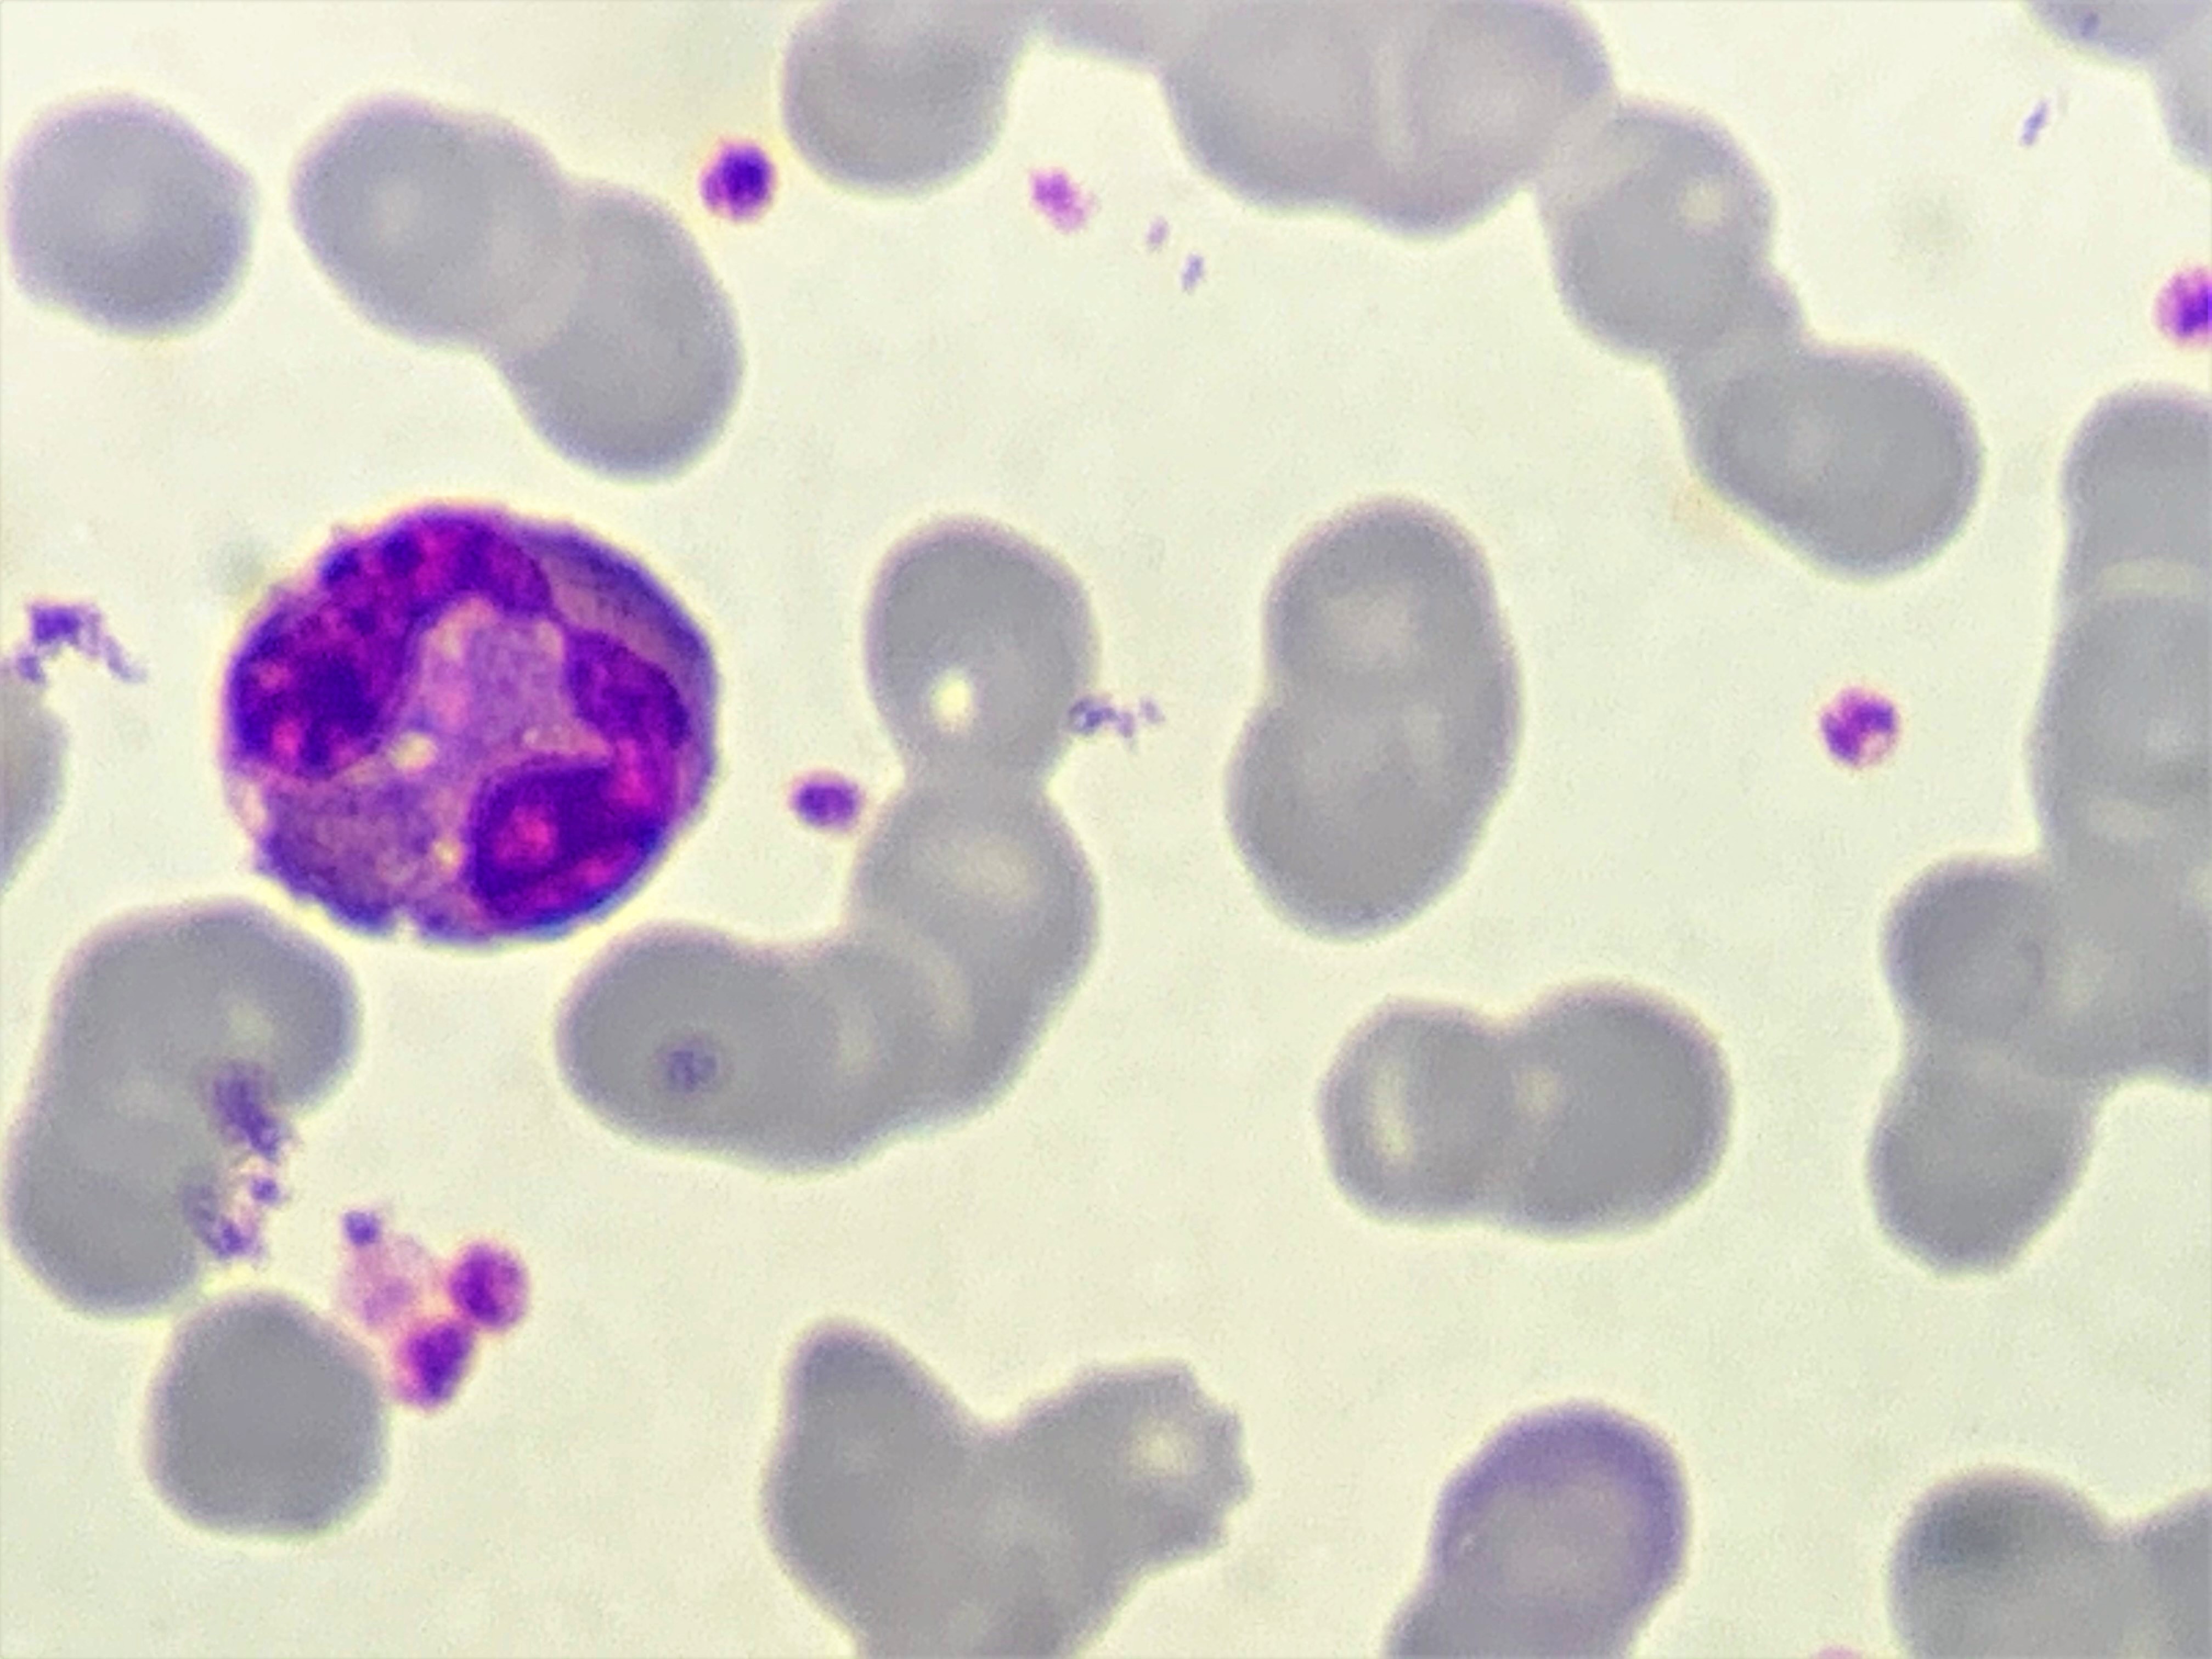
Cell type: EOSINOPHILS